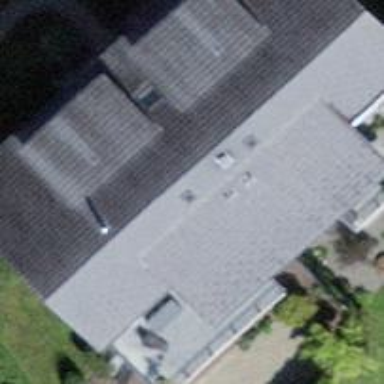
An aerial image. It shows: Simple house.